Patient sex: F
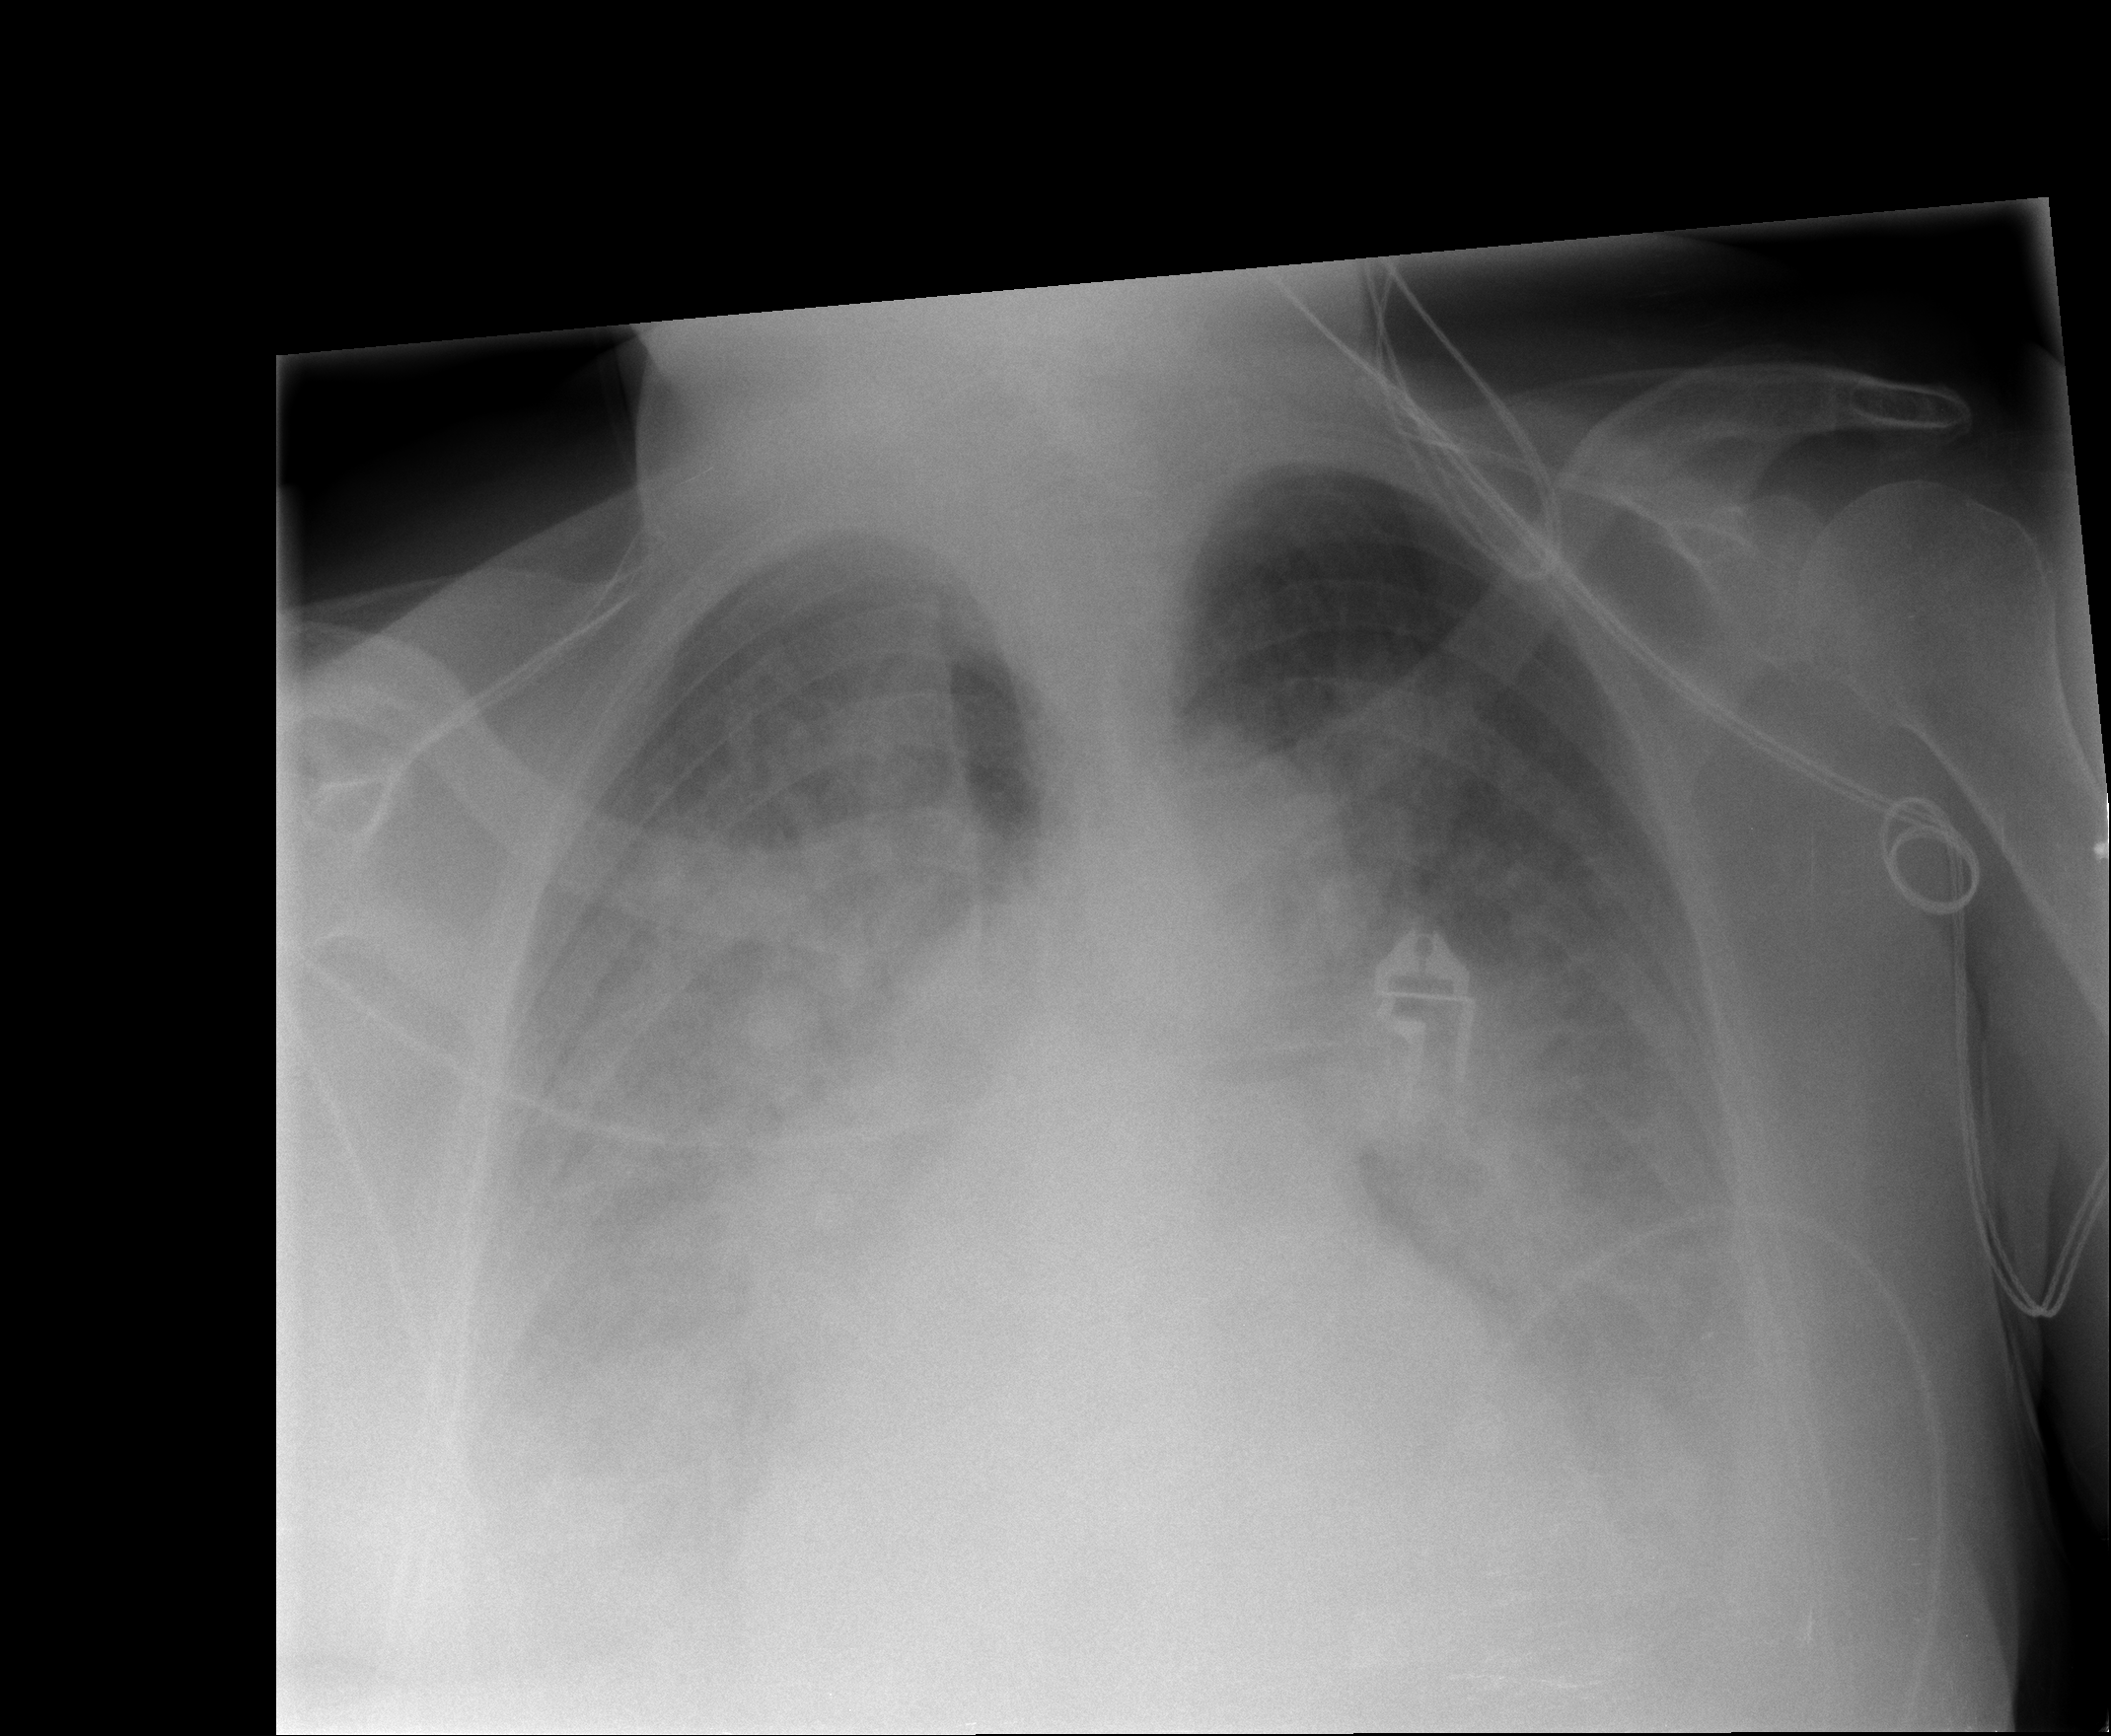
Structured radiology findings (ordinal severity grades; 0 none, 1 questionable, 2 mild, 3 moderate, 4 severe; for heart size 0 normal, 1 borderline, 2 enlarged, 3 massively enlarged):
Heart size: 0
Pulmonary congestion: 4
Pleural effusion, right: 3
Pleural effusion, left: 3
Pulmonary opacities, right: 2
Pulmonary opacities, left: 2
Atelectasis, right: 3
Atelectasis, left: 3